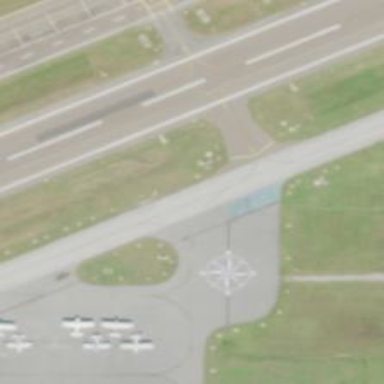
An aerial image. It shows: View of taxiway at the airport.